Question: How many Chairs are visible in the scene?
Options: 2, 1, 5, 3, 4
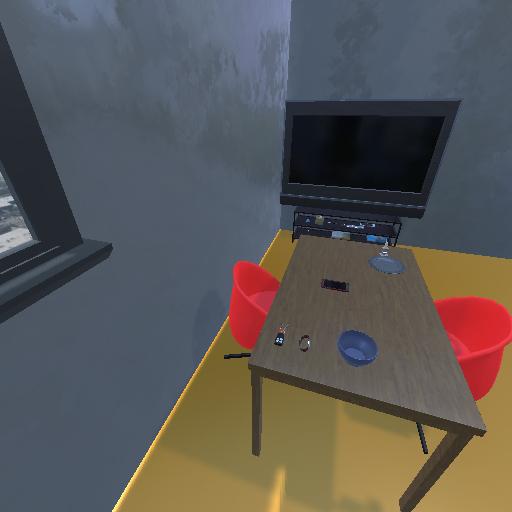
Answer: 2